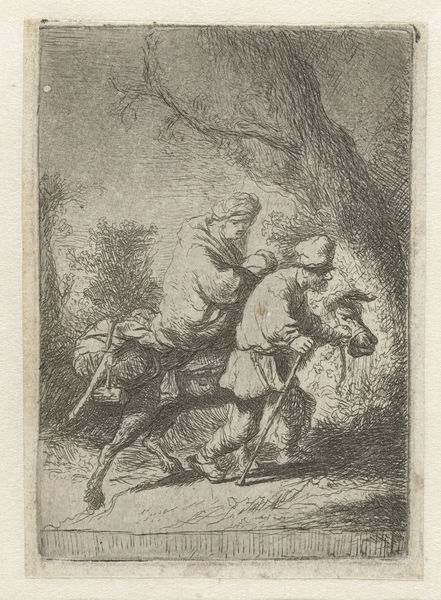
Titel: De vlucht naar Egypte: kleine plaat
Standort: Amsterdam
Institution: Rijksmuseum
Schlagwörter: cheval, dessin, fusain, baton, crayon, hommes, deux hommes, ane, voyage, anne, voyageur, mule, poney, 2